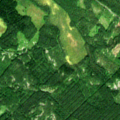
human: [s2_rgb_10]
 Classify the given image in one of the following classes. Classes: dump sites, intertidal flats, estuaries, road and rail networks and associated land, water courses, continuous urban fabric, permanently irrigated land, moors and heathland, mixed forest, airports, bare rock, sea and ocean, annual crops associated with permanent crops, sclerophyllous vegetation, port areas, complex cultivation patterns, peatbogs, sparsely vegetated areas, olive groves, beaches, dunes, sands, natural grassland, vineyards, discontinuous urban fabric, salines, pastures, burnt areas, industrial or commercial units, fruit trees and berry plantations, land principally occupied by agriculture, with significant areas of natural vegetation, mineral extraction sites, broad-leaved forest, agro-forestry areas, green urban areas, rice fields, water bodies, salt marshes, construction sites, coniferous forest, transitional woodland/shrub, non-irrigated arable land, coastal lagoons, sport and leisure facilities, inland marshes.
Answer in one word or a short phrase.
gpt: coniferous forest, transitional woodland/shrub